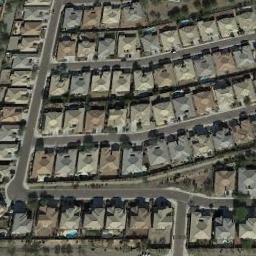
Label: dense_residential